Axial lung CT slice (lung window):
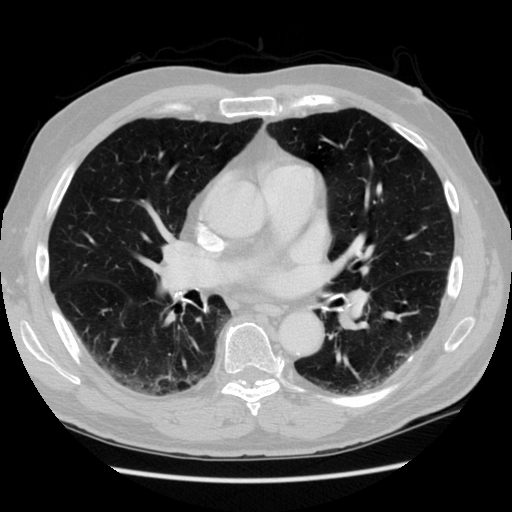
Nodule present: no